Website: crate-barrel
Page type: billing-address
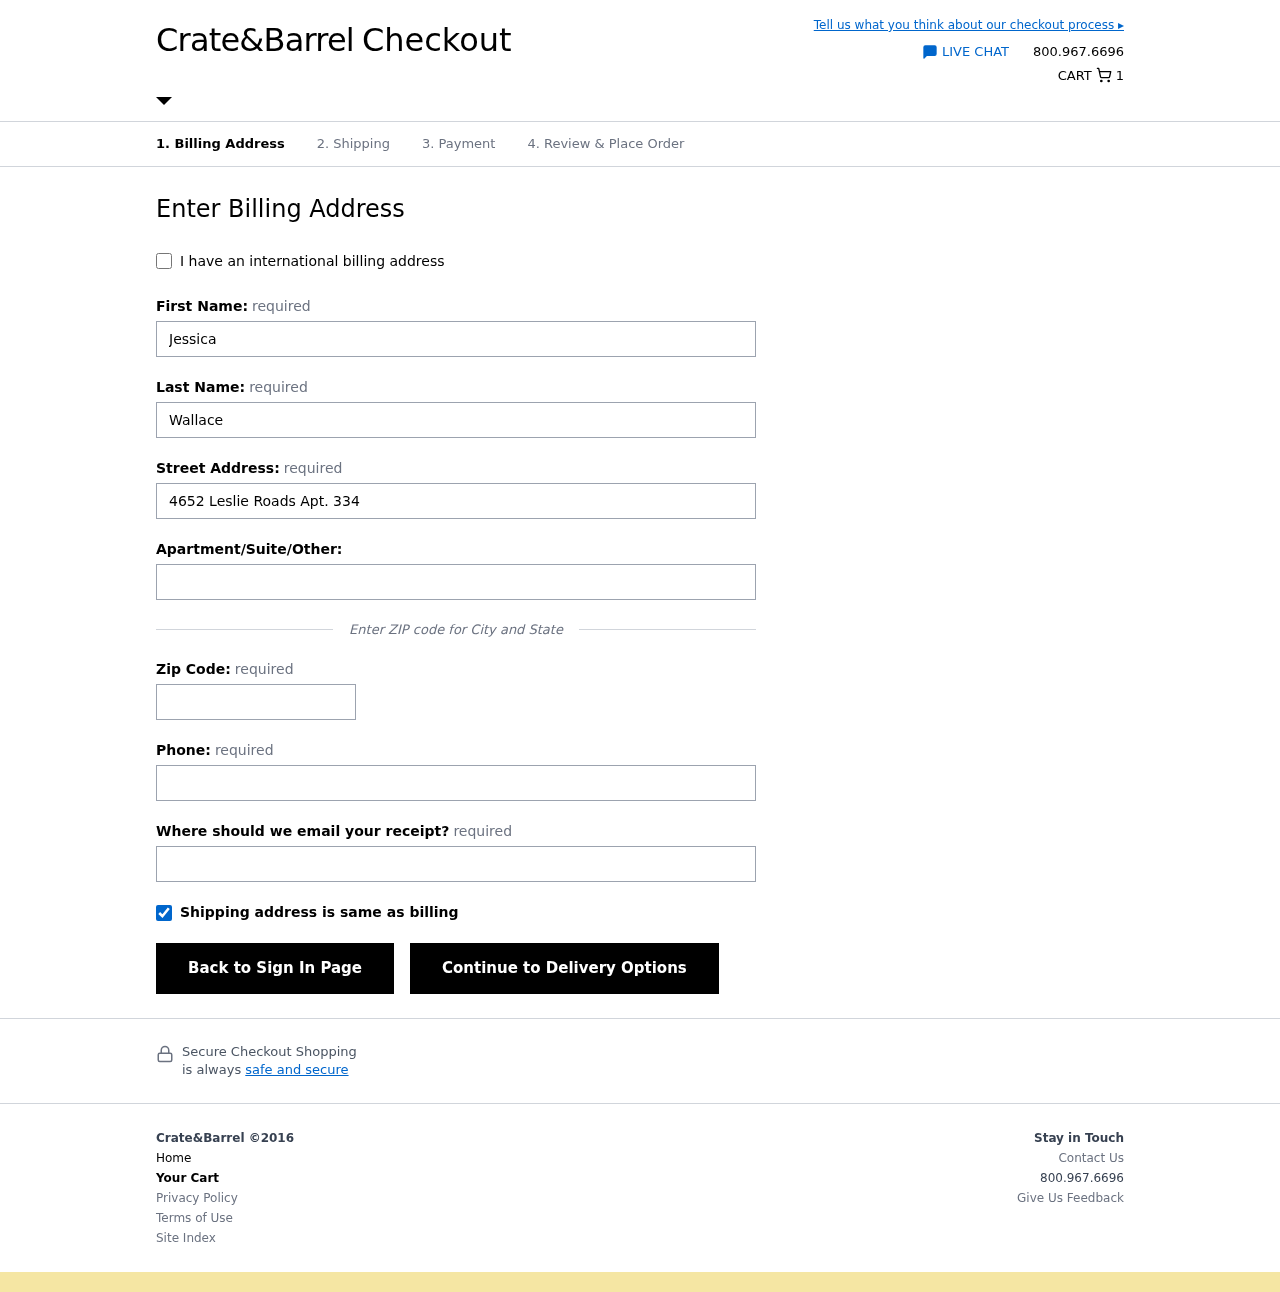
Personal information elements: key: PII_EMAIL
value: jessicawallace@gmail.com
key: PII_FIRSTNAME
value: Jessica
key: PII_LASTNAME
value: Wallace
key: PII_PHONE
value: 7292376101
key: PII_POSTCODE
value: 44656
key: PII_STREET
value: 4652 Leslie Roads Apt. 334
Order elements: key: ORDER_NUM_ITEMS
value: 1